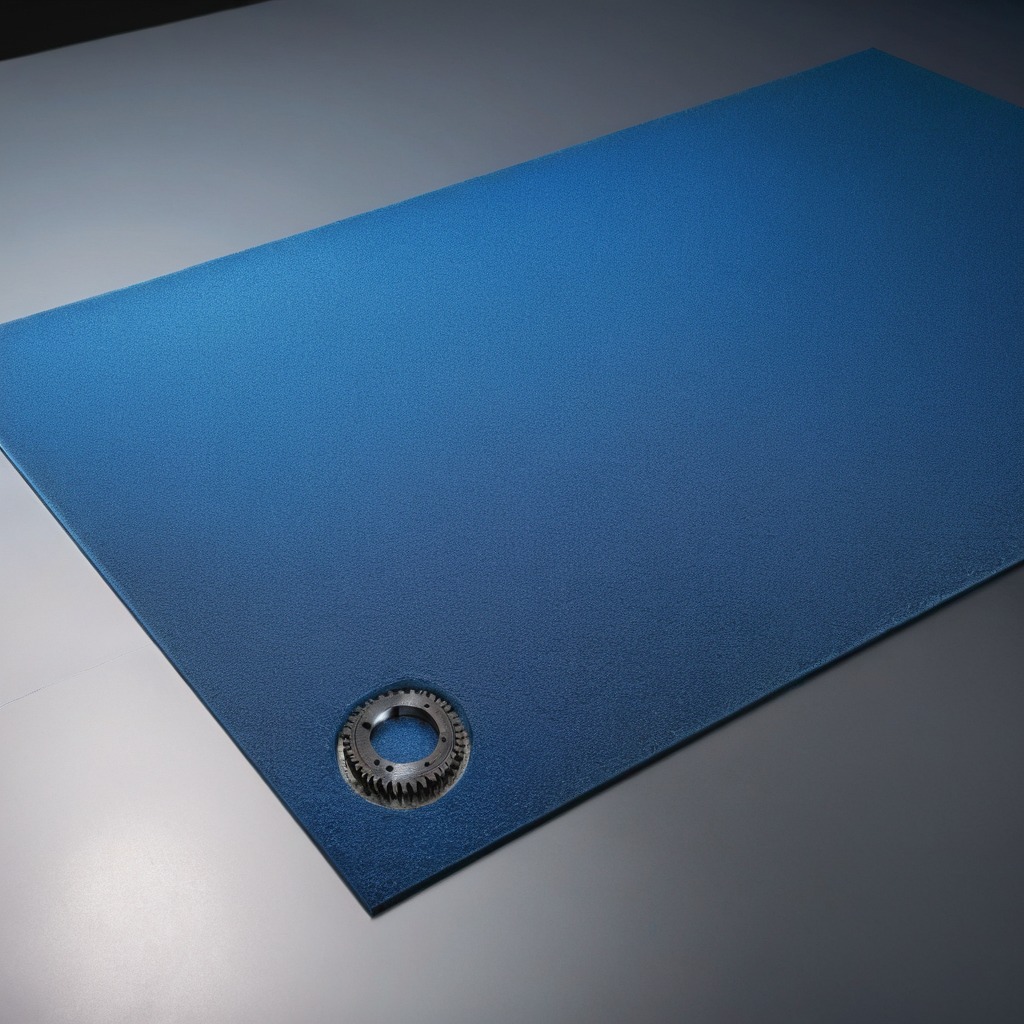
A steel gear with teeth is lying on the granite tabletop.